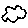
Label: cloud